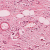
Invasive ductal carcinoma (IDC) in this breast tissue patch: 1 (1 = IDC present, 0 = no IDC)